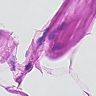
Metastatic tissue present: no